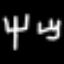
Label: fork